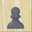
Piece: bP